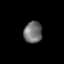
Tissue: lung
Cell type: Myeloid cells
Senescence score: 0.6323
Nuclear area (px): 388
Mean DAPI intensity: 113.345